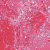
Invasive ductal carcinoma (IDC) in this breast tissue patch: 0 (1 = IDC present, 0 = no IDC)